Question: Here is my Database structure:

Also - there is a table users and reciever_id references that table id.
I use that query to get count of each type of notifications as well as data for that type of notifications from notification_types table.
'''
Notification::
select('notification_types.*', DB::raw('count(*) as total'))
->join('notification_types', 'notifications.type_id', '=', 'notification_types.id')
->groupBy('notifications.type_id')
->get()
'''
What I need - is to set constraint on reciever_id, I just don't get - where should I put the where clause?
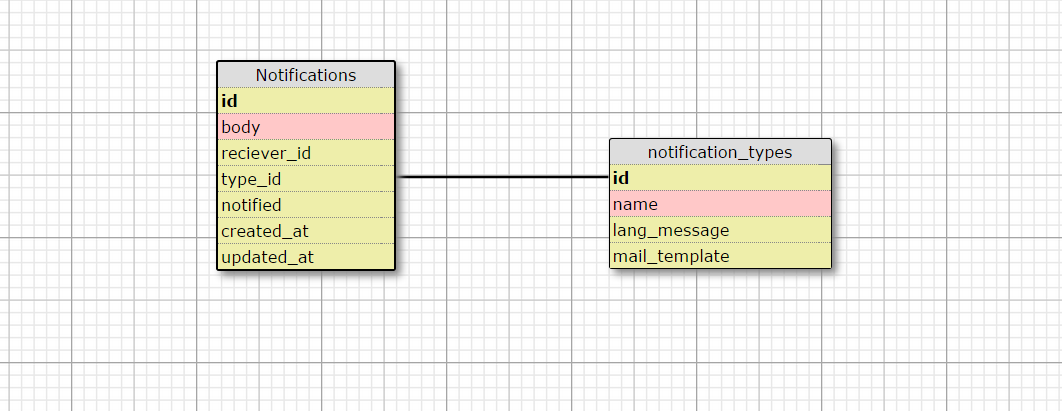
Answer: Just chain the 'where' method anywhere before 'get', since your condition will be applied on the 'notifications' table:
'''
Notification::select('notification_types.*', DB::raw('count(*) as total'))
->join('notification_types', 'notifications.type_id', '=', 'notification_types.id')
->where('reciever_id', $receiverId)
->groupBy('type_id')
->get();
'''
Also, there's no need with this query to group by 'notifications.type_id', 'type_id' will do, because there are no ambiguities created here because there are no other columns named 'type_id'.